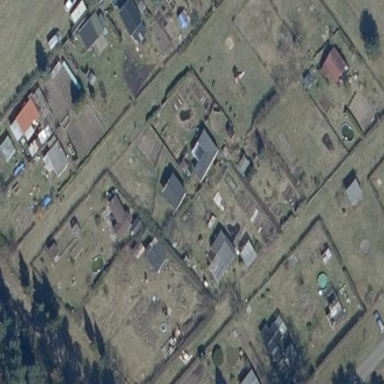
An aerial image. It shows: Area designated for allotments.